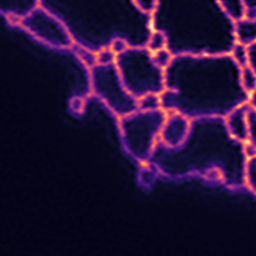
Label: Super-resolution ER image